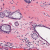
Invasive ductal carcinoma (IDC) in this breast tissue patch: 0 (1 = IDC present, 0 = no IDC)